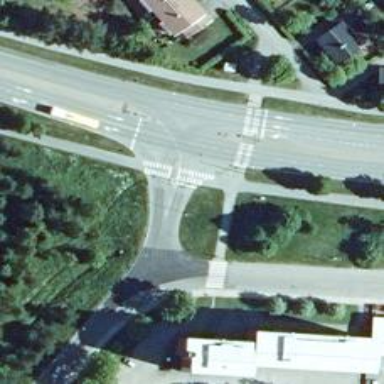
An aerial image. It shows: Asphalt cycleway.